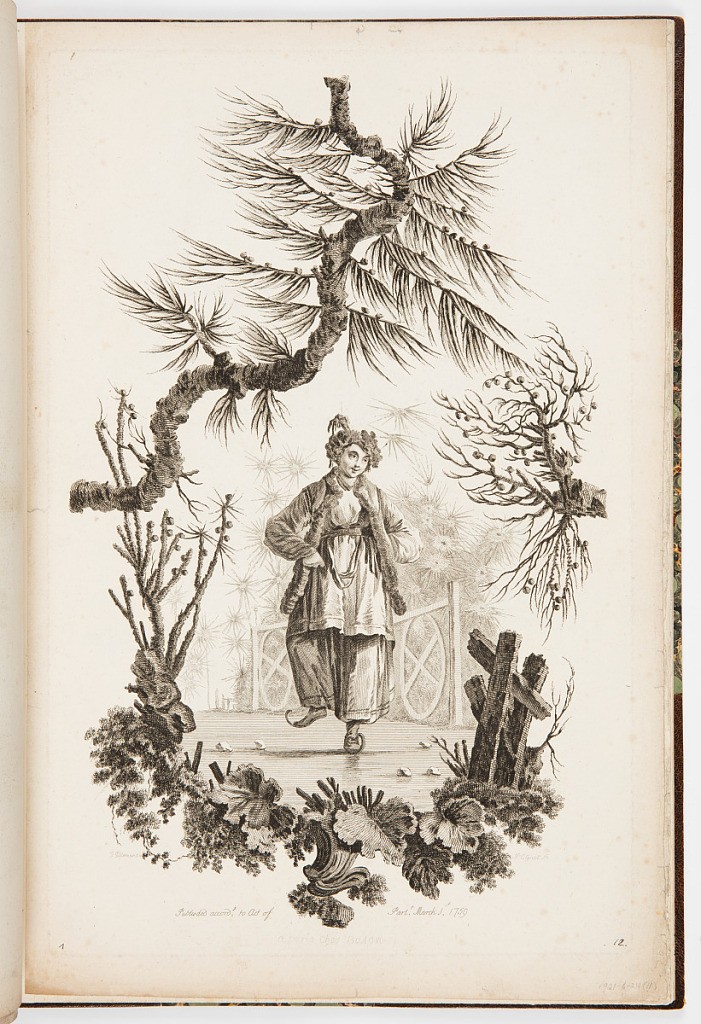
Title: Woman Skating
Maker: Jean-Baptiste Pillement, French, 1728–1808
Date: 1759–76
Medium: Etching on laid paper
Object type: Bound print
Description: A chinoiserie-style print from a series of allegorical representations of the twelve months of the year. A woman skates towards the viewer in a winter landscape, with plants and a railing in the background. Twisting tree branches, rocks, plants, wood and rococo-style acanthus ornament frame the scene. The plate is signed and numbered.